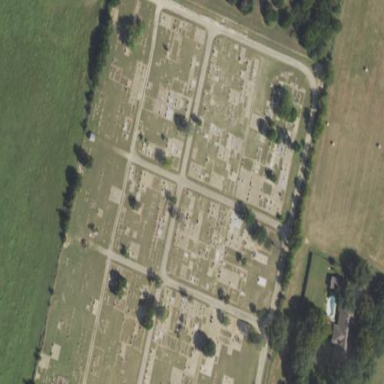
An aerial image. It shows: Cemetery.